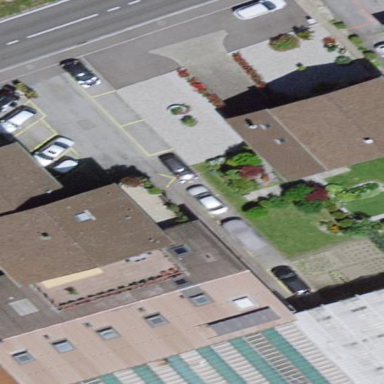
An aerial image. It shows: Semi-detached house.